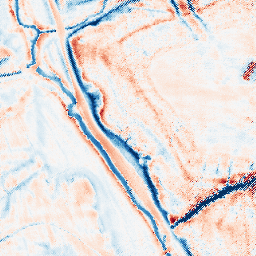
Category: edge_preserving
Decomposition family: bilateral
Decomposition parameters: d: 21
sigma_color: 50
sigma_space: 75
Upsampling method: regularized
Upsampling parameters: scale: 4
lambda_reg: 0.1
Upsampling scale: 4